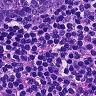
Metastatic tissue present: no